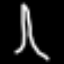
Label: The Eiffel Tower